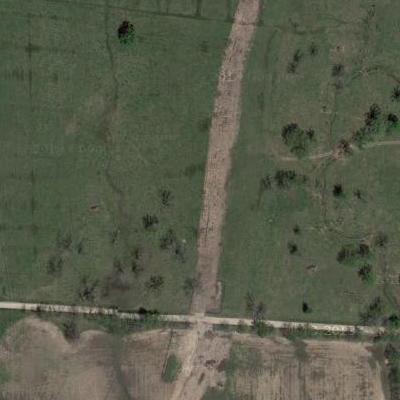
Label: Grass